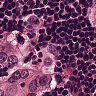
Metastatic tissue present: yes